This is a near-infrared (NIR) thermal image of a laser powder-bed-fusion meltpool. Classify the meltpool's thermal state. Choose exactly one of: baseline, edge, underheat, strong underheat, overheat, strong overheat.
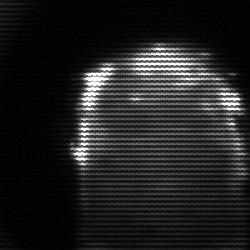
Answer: baseline